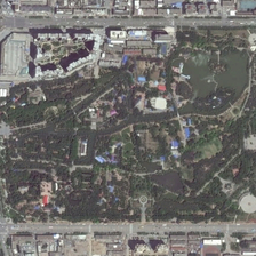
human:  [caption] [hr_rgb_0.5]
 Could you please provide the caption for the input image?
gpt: The playground is located in the residential area.

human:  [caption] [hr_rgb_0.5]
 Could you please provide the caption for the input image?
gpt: The playground is in the residential area.

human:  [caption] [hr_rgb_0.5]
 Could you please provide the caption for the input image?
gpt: There is an island in the center of the lake.

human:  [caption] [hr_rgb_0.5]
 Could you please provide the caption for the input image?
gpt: an island is in the middle of the lake.

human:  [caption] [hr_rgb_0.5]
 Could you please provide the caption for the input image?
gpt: There is an island in the middle of the lake.